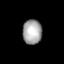
Tissue: lung
Cell type: T cells
Senescence score: 0.2111
Nuclear area (px): 461
Mean DAPI intensity: 166.536